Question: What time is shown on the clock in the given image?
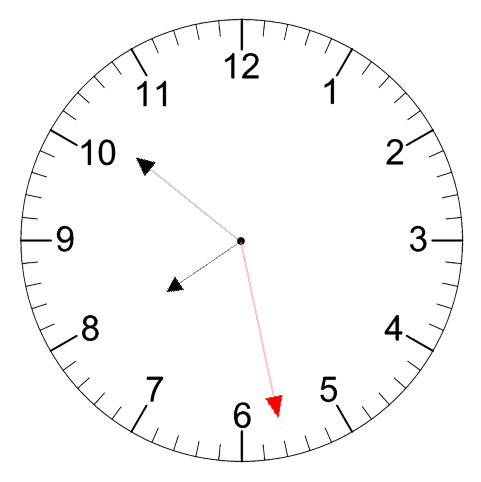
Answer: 07:51:28